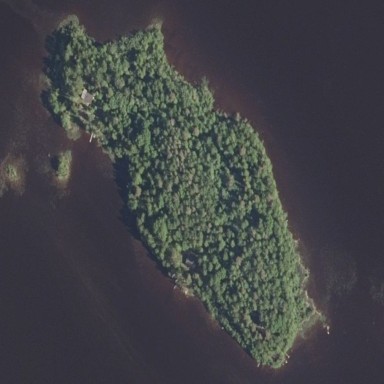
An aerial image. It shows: Island.